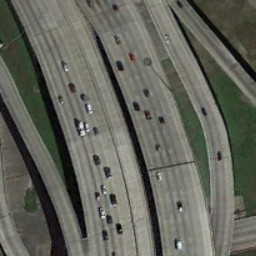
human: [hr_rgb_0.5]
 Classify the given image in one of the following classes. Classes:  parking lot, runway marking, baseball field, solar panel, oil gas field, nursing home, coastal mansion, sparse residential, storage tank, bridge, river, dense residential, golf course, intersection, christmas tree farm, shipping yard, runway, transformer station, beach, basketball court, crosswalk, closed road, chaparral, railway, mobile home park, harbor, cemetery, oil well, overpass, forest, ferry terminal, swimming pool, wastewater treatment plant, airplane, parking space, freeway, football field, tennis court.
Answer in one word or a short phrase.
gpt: overpass